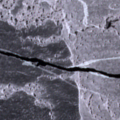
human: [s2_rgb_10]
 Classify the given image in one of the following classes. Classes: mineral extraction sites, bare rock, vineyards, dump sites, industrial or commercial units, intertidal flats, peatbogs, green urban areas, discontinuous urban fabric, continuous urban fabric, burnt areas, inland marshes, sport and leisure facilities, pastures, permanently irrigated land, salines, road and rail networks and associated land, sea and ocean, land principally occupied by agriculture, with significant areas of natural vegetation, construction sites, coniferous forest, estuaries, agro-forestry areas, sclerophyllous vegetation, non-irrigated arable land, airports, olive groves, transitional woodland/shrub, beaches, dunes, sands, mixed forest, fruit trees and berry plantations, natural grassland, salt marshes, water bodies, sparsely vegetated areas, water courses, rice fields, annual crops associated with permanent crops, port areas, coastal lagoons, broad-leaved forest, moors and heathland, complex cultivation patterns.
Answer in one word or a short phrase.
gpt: sea and ocean